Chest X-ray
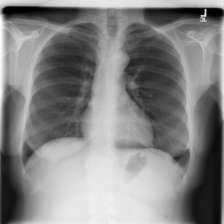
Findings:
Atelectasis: negative
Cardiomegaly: negative
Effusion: negative
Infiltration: negative
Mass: negative
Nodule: negative
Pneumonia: negative
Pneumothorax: negative
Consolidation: negative
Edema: negative
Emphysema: negative
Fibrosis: negative
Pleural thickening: negative
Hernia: negative